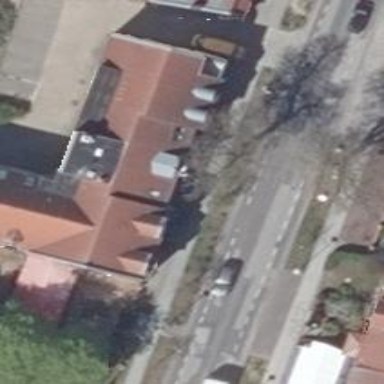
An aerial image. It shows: Restaurant.